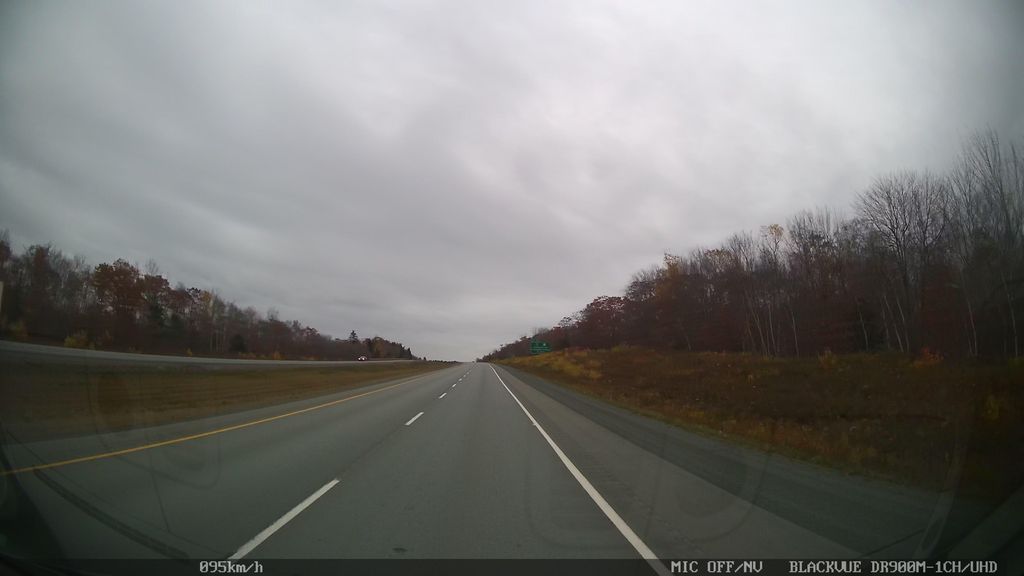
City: halifax